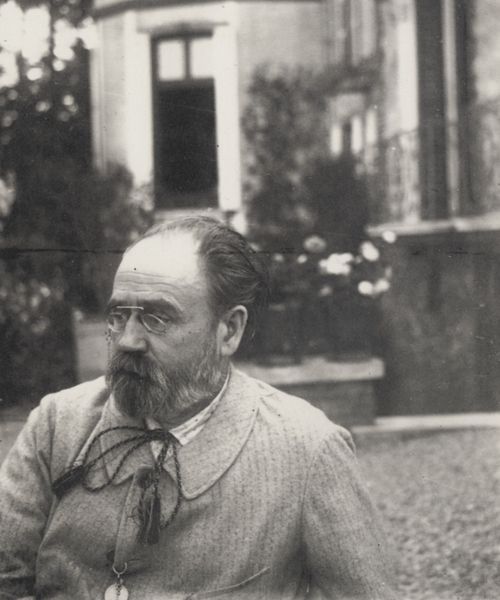
Titel: Zola, im Hintergrund das Haus aus Médan
Künstler: Francois Emile Zola
Schlagwörter: baum, dunkel, mann, schatten, weiß, landschaft, sitzen, zola, arrière plan, blume, blumen, fenster, flou, frankreich, grau, haar, hell, hintergrund, licht, mund, nase, ohr, paris, schmuck, schwarz, stirn, terasse, tür, blick, gebäude, gras, haus, park, rasen, rosen, wiese, rock, schleife, alt, anzug, bart, hemd, jacke, schnurrbart, wand, augen, band, falten, knoten, kragen, mensch, vollbart, bildnis, herr, portrait, porträt, häuser, haare, mantel, schnur, pflanzen, knopf, traurig, garten, man, mauer, hof, treppe, balcony, stair, steps, white, window, arm, black, collar, face, gray, grey, hair, nose, old, schnurbart, seated, sitting, windows, krawatte, monet, ernst, artiste, barbe, calvitie, chauve, glatze, homme, noeud, oreille, yeux, gestreift, maler, manet, streifen, uhr, flowers, pattern, geländer, stufen, kordel, nachdenklich, wange, knöpfe, masche, foto, fotografie, photographie, cour, eingang, greis, schwarz weiss, blanc, künstler, noir, brille, tasche, arzt, freud, halbglatze, kneifer, zwickel, zwicker, photo, villa, sims, uhrenkette, verschwommen, maison, halbprofil, sad, flower, tree, assis, backe, background, building, ear, head, house, german, claude, claude monet, eyes, male, sash, suit, grass, medaille, wien, bushes, entrance, garden, plants, taschenuhr, paper, peintre, fleurs, black and white, bust, shadow, coat, mouth, wrinkles, glasses, beard, old man, nature, cheveux, fleur, jacket, monokel, rodin, rope, tie, middle aged, door, roses, outside, person, human, shoulder, vest, blouse, chemise, costume, entrée, porte, facade, lawn, ground, artist, bald, balding, painter, thinking, watch, petit, england, english, gartentor, windos, arbres, austrian, lines, matisse, rose, bush, home, waistcoat, vieux, chemin, outdoors, buste, triste, stripes, greyscale, nadar, jardin, coquillage, composition, blurred, blurry, haze, perception, outdoor, extérieur, noir et blanc, veste, lunette, stones, doorway, forehead, shirt, bow, penseur, age, angle, photograph, photography, epreuve, lunettes, frankreihc, rue, blanc-noir, photgraphie, nae, mustache, ahsu, moustache, spectacles, barbu, binocle, ridé, albert, boutonniere, breille, costuùe, emile, ficelle, gousset, gravier, kurzsichtig, noir blanc, oncle, plantes, premier plan, sur le vif, tranquiliter, dali, écrivain, depth, poet, regard, middle age, proust, hugo, pensif, lonely, renoir, perron, contemplative, thoughtful, bearded, eyeglasses, trois quarts, wrinkle, early, alone, driveway, bow tie, focus, 1900, 1880, 19th century, 1890, grayscale, 1910, bear, trois-quart, yard, pince-nez, older, smock, pasteur, pocket watch, porche, striped, facial hair, vintage, montre, wrinkled, magritte, turned, colla, tassels, gravel, wetsern, penser, spectecles, lorgnet, palnts, chaîne de montre, steichen, mustace, blurry background, candid, dark window, black and white photo, philosophe, attache, regard détourné, grand homme, worried, amison, pince-nex, jacked, ie, kvaste, wrinkels, averted, rimbaud, perochon, eye glass, specs, haustür